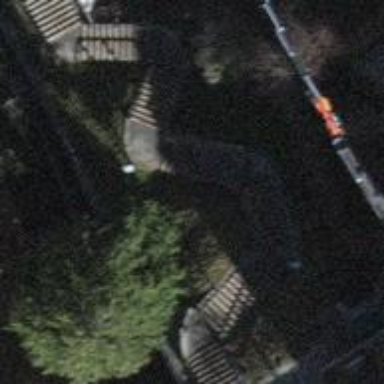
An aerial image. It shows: Road with steps.